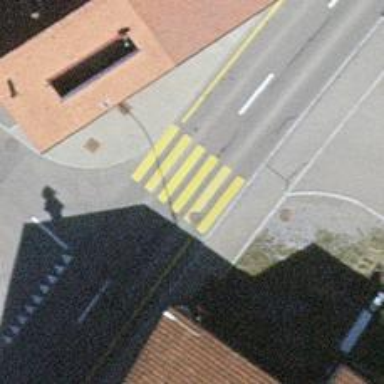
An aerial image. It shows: Secondary road with asphalt surface.